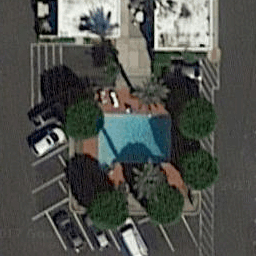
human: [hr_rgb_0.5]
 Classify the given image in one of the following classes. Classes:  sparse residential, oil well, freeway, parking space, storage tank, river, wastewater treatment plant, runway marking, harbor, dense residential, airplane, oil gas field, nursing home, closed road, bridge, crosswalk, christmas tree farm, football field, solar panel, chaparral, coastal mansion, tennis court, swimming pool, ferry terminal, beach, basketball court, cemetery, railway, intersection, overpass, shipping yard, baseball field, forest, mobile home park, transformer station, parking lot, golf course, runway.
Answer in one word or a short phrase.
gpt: swimming pool